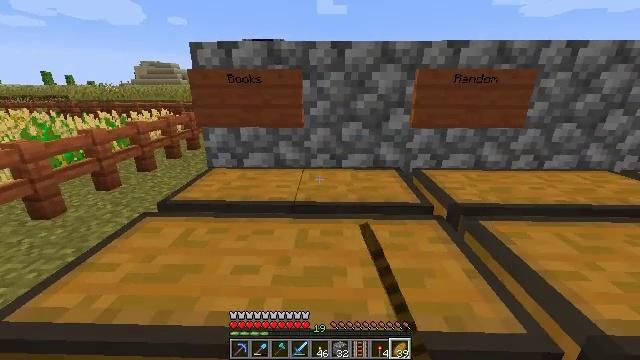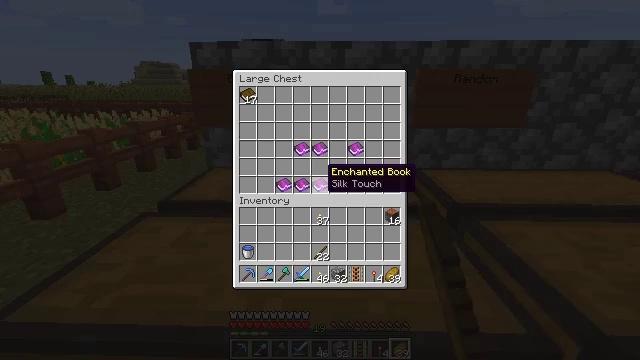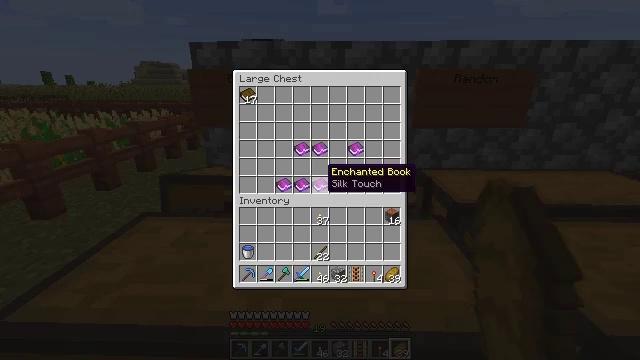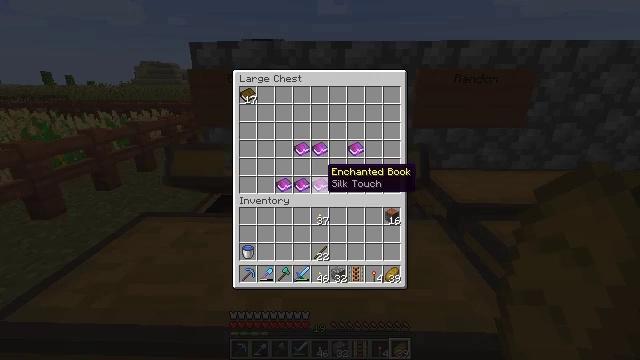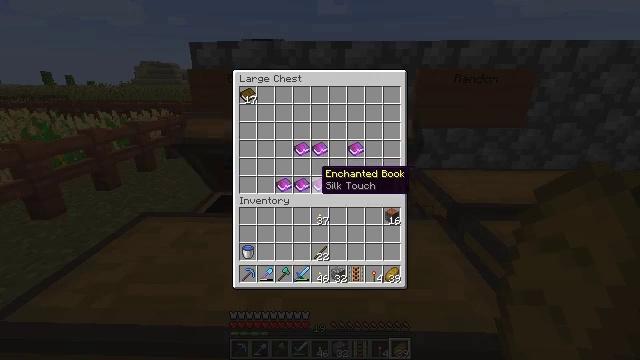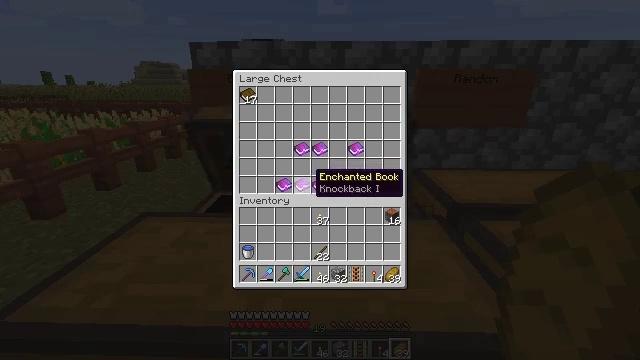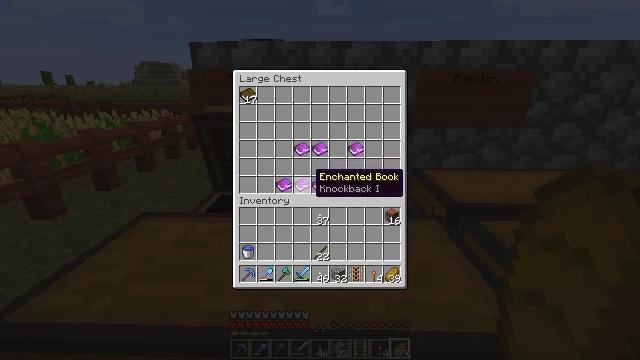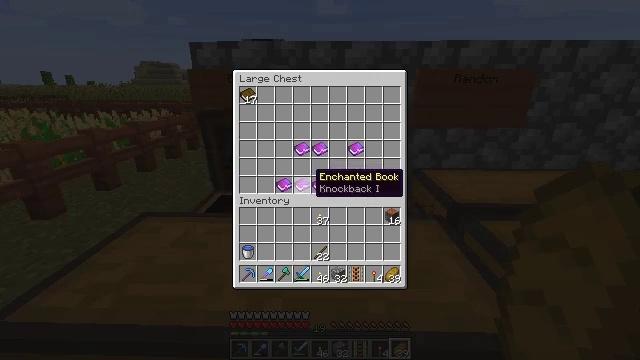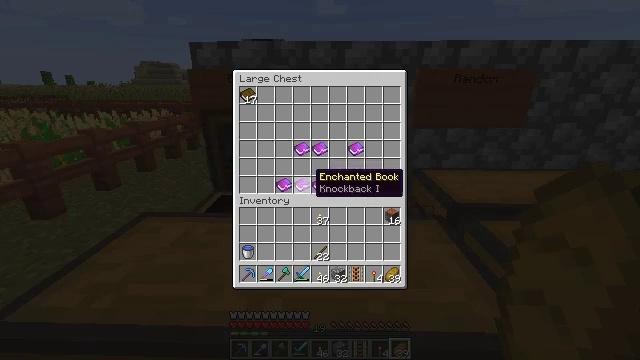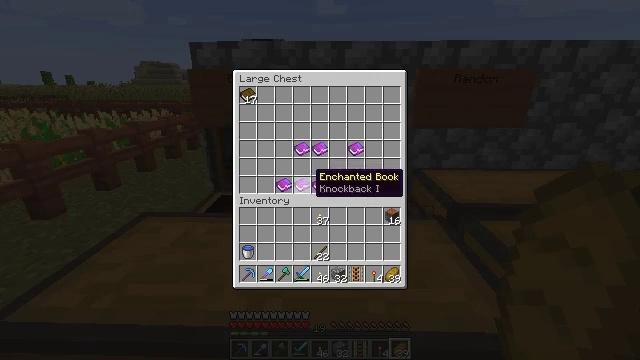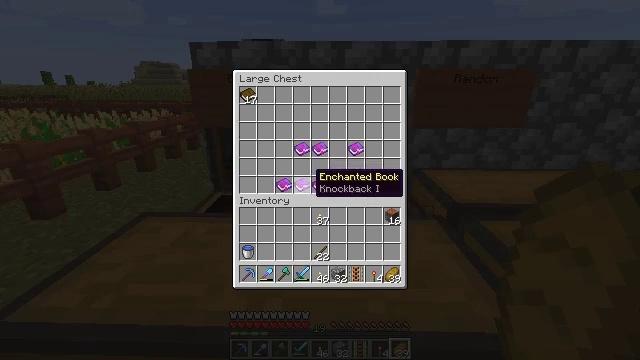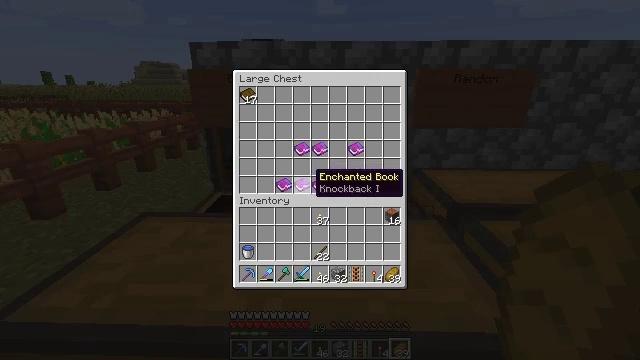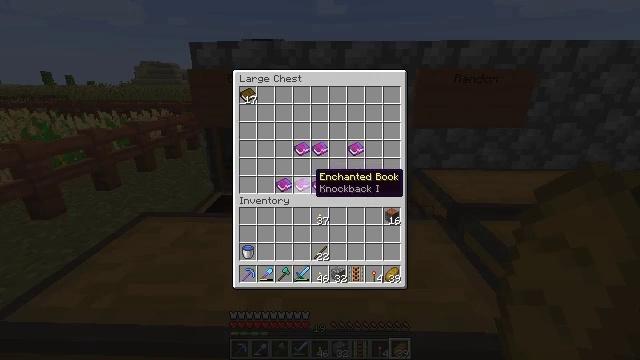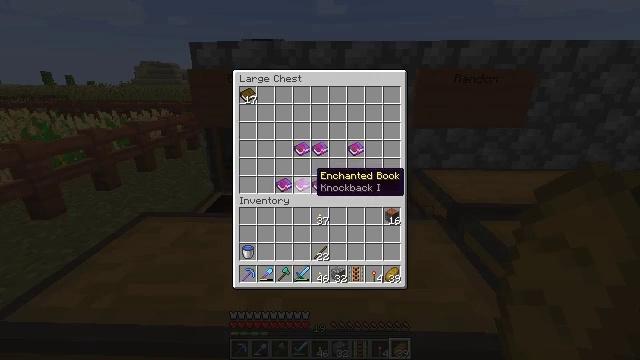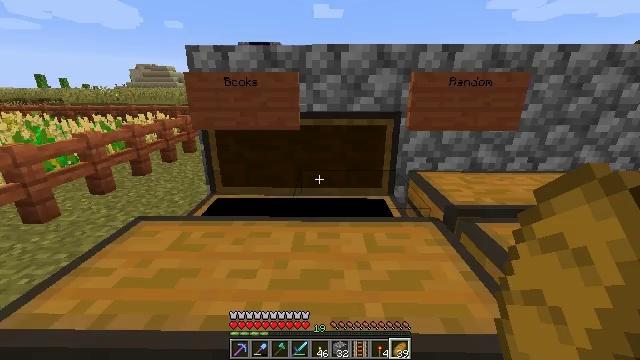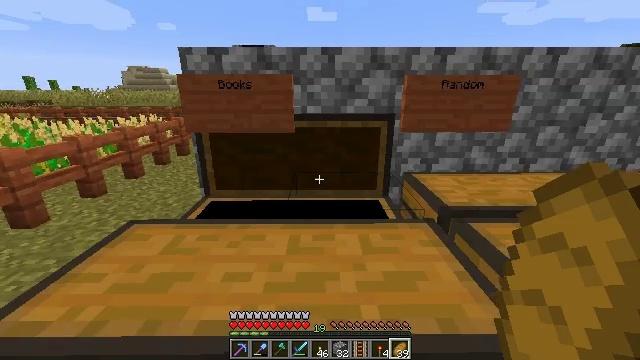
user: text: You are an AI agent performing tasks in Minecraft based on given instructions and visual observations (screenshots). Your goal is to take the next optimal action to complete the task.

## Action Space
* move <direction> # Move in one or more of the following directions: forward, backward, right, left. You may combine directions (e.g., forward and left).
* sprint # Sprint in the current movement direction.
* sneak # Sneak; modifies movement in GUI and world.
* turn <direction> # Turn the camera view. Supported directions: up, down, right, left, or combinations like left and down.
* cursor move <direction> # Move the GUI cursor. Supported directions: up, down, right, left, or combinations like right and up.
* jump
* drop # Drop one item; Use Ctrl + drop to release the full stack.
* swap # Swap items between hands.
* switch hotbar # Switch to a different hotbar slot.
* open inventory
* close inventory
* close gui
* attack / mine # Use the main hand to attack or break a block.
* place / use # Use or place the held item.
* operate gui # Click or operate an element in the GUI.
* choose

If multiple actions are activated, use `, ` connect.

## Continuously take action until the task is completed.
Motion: motion action
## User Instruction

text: Drop a bow.
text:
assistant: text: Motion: open gui
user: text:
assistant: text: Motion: no_op
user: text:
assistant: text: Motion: no_op
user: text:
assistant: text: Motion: no_op
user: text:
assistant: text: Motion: no_op
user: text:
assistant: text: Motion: no_op
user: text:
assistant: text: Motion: no_op
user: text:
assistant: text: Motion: no_op
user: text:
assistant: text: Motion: no_op
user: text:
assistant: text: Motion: no_op
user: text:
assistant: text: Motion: no_op
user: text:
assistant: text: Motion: no_op
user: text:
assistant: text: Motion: no_op
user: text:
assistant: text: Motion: no_op
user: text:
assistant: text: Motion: turn right, close gui
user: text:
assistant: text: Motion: turn right and up
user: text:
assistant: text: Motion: turn right
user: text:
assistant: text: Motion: turn right
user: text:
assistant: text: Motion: turn right
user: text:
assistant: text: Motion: move right
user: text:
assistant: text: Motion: move right
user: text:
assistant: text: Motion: move forward and move right, turn down
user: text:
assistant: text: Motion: move forward and move right, turn down
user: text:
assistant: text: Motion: move forward and move right, turn down
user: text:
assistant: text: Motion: move forward, turn left and down
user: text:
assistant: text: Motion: move forward, turn left
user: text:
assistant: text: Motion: no_op
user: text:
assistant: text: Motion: no_op
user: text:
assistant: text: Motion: use / place
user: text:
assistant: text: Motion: use / place